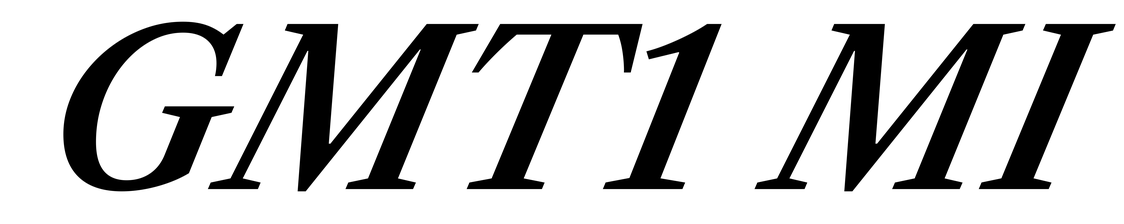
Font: LibreCaslonText-Italic_SemiBold_Italic